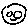
Label: smiley face